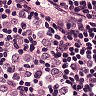
Metastatic tissue present: yes